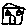
Label: house